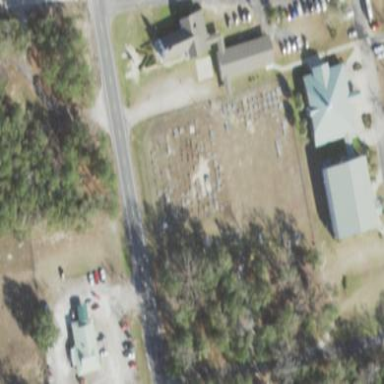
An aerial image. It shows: Cemetery.